Question: I have implemented Google Analytics API on my app but when I try to send a track, screen cannot be rendered.
My application class ('ETApp.class'):
'''
private static final String PROPERTY_ID = "XX-XXXXXXXX-1";
public static int GENERAL_TRACKER = 0;
public enum TrackerName {
APP_TRACKER, GLOBAL_TRACKER, ECOMMERCE_TRACKER,
}
public HashMap<TrackerName, Tracker> mTrackers = new HashMap<TrackerName, Tracker>();
...
public synchronized Tracker getTracker(TrackerName appTracker) {
if (!mTrackers.containsKey(appTracker)) {
GoogleAnalytics analytics = GoogleAnalytics.getInstance(this);
Tracker t = (appTracker == TrackerName.APP_TRACKER) ? analytics.newTracker(PROPERTY_ID) : (appTracker == TrackerName.GLOBAL_TRACKER) ? analytics.newTracker(R.xml.global_tracker) : analytics.newTracker(R.xml.ecommerce_tracker);
mTrackers.put(appTracker, t);
}
return mTrackers.get(appTracker);
}
'''
MainActivity.java (in onCreate event):
'''
Tracker t = ((ETApp) this.getApplication()).getTracker(ETApp.TrackerName.APP_TRACKER);
t.setScreenName("MainActivity");
t.send(new HitBuilders.AppViewBuilder().build());
'''
app_tracker.xml
'''
<?xml version="1.0" encoding="utf-8"?>
<resources>
<string name="ga_trackingId">XX-XXXXXXXX-1</string>
<bool name="ga_autoActivityTracking">true</bool>
<bool name="ga_reportUncaughtExceptions">true</bool>
<string name="ga_appName">MyAppName</string>
<string name="ga_appVersion">0.0.1</string>
<bool name="ga_debug">true</bool>
<item name="ga_dispatchPeriod" format="integer" type="integer">120</item>
<string name="ga_sampleFrequency">90</string>
<bool name="ga_anonymizeIp">true</bool>
<bool name="ga_dryRun">false</bool>
<string name="ga_sampleFrequency">100.0</string>
<integer name="ga_sessionTimeout">-1</integer>
<string name="com.myapp.name">MainActivity</string>
</resources>
'''
ecommerce_tracker.xml
'''
<?xml version="1.0" encoding="utf-8"?>
<resources>
<integer name="ga_sessionTimeout">60</integer>
<string name="ga_trackingId">XX-XXXXXXXX-1</string>
</resources>
'''
global_tracker.xml
'''
<?xml version="1.0" encoding="utf-8"?>
<resources xmlns:tools="http://schemas.android.com/tools"
tools:ignore="TypographyDashes">
<integer name="ga_sessionTimeout">300</integer>
<bool name="ga_autoActivityTracking">true</bool>
<screenName name="com.google.android.gms.analytics.samples.mobileplayground.ScreenviewFragment">
MyApp ScreenViewScreen
</screenName>
<screenName name="com.google.android.gms.analytics.samples.mobileplayground.EcommerceFragment">
MyApp EcommerceScreen
</screenName>
<string name="ga_trackingId">XX-XXXXXXXX-1</string>
</resources>
'''
I have also put meta tags into manifest between tags:
'''
<meta-data
android:name="com.google.android.gms.version"
android:value="@integer/google_play_services_version" />
<meta-data
android:name="com.google.android.gms.analytics.globalConfigResource"
android:resource="@xml/global_tracker" />
'''
But when I run my app, I get this screen and nothing else happens. Additionally, I can track on dashboard sometimes, but not always. What might be the problem?

It also doesn't log GoogleAnalyticsTracker
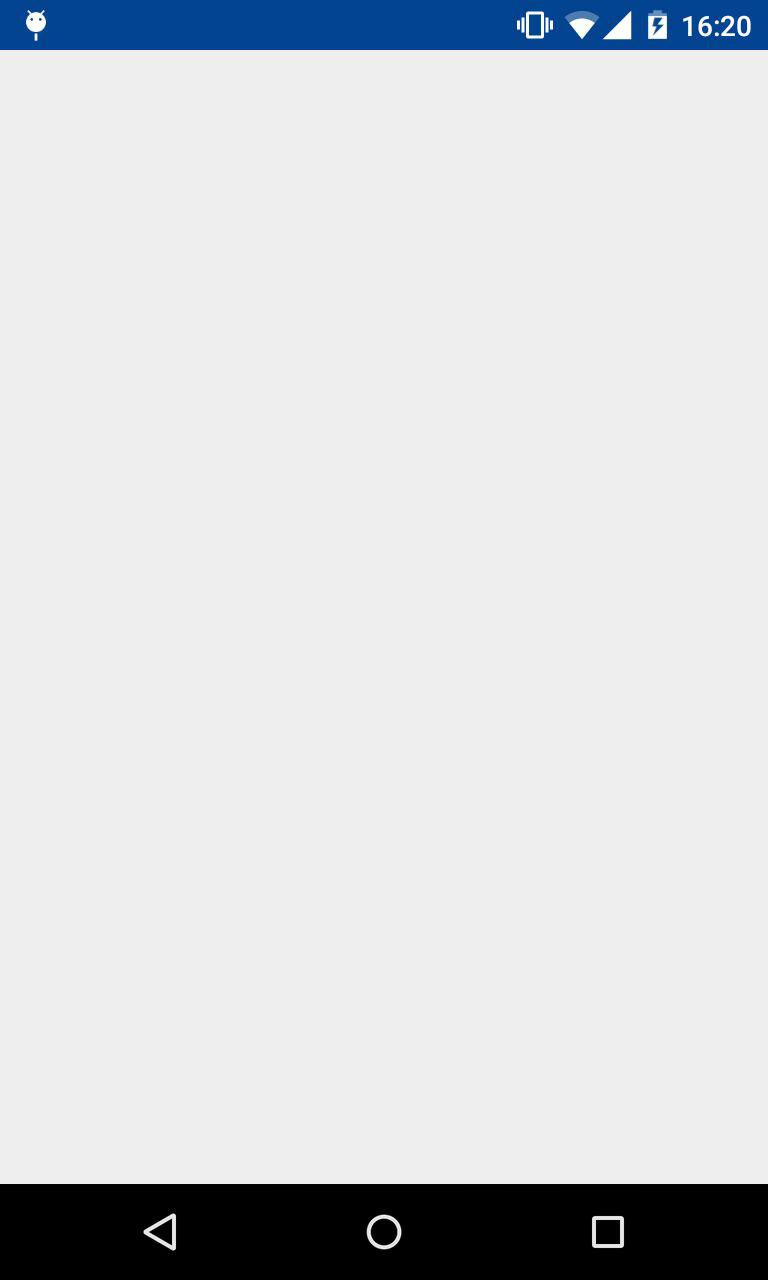
Answer: You are probably using Google Play Services 6.5 and you are experiencing the deadlock in GoogleAnalytics.getInstance - <URL>
Try upgrading to Google Play Services 7.0 or later. The deadlock bug was fixed in GPS 7.0.